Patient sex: M
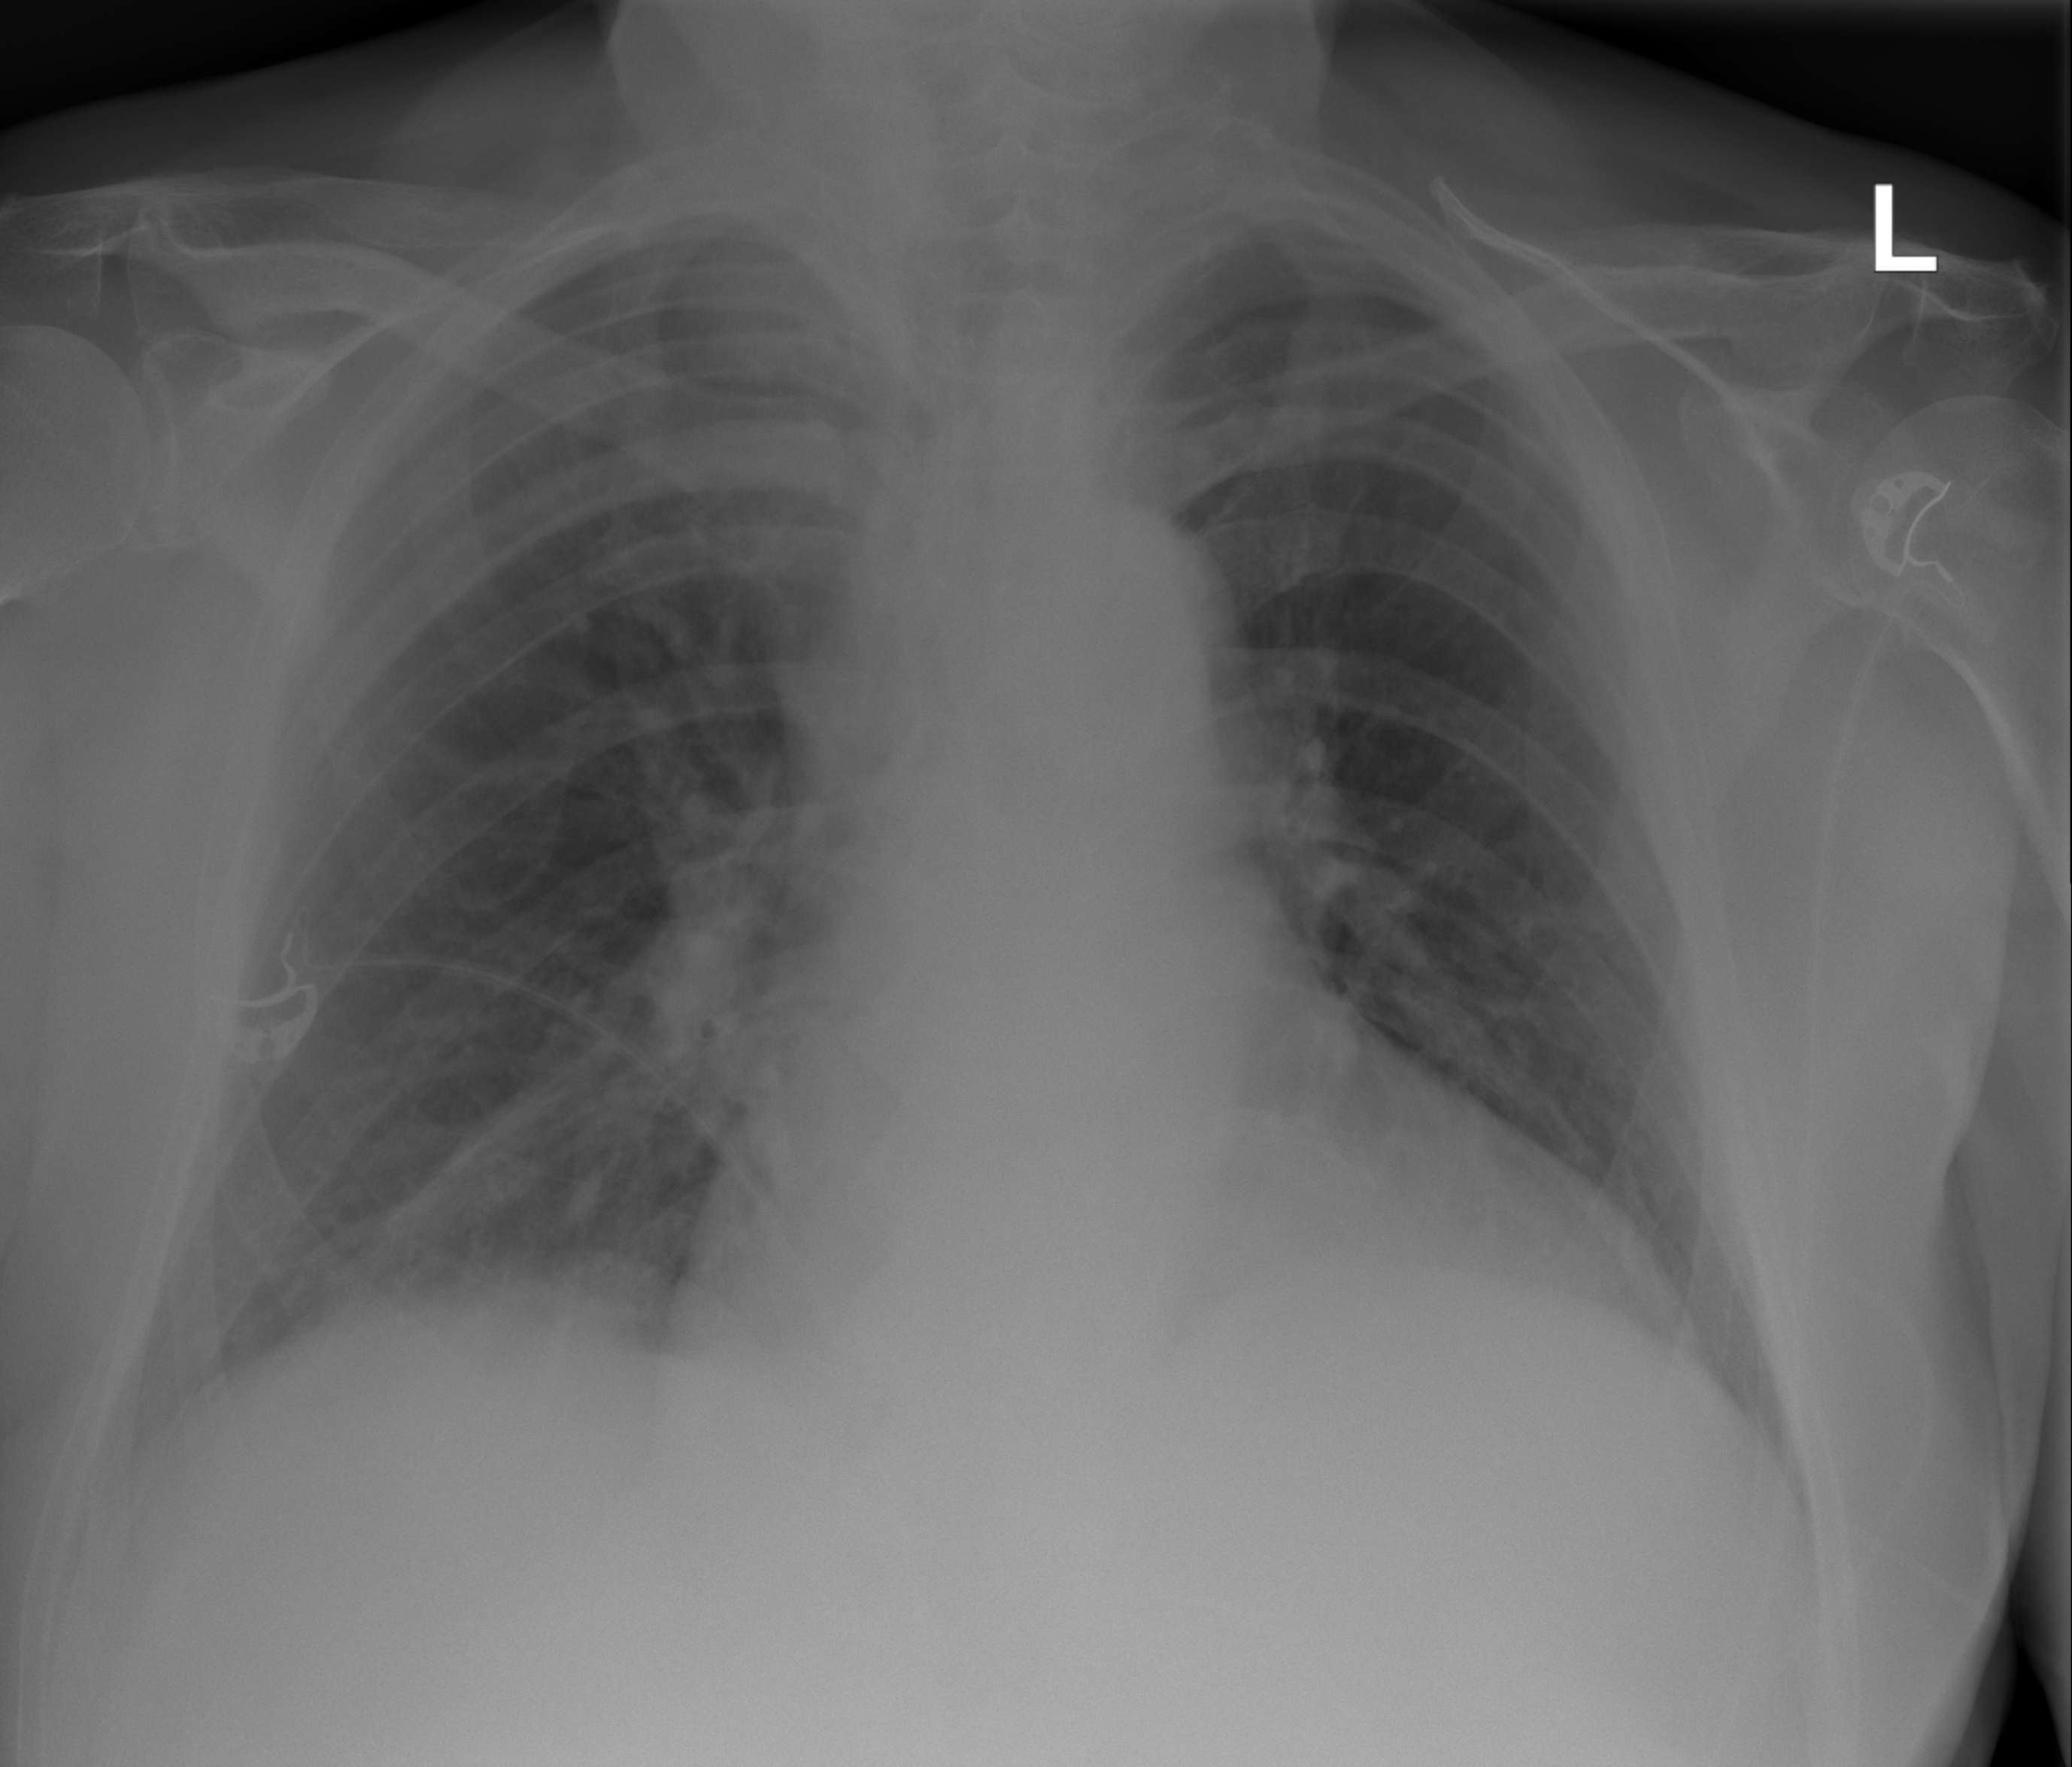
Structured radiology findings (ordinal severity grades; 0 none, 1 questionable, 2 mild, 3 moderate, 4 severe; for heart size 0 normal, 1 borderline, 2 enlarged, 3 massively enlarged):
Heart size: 3
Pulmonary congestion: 0
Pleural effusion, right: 0
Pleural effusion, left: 0
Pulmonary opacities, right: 2
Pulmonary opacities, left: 0
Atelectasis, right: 2
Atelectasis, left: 0